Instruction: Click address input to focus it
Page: traveler
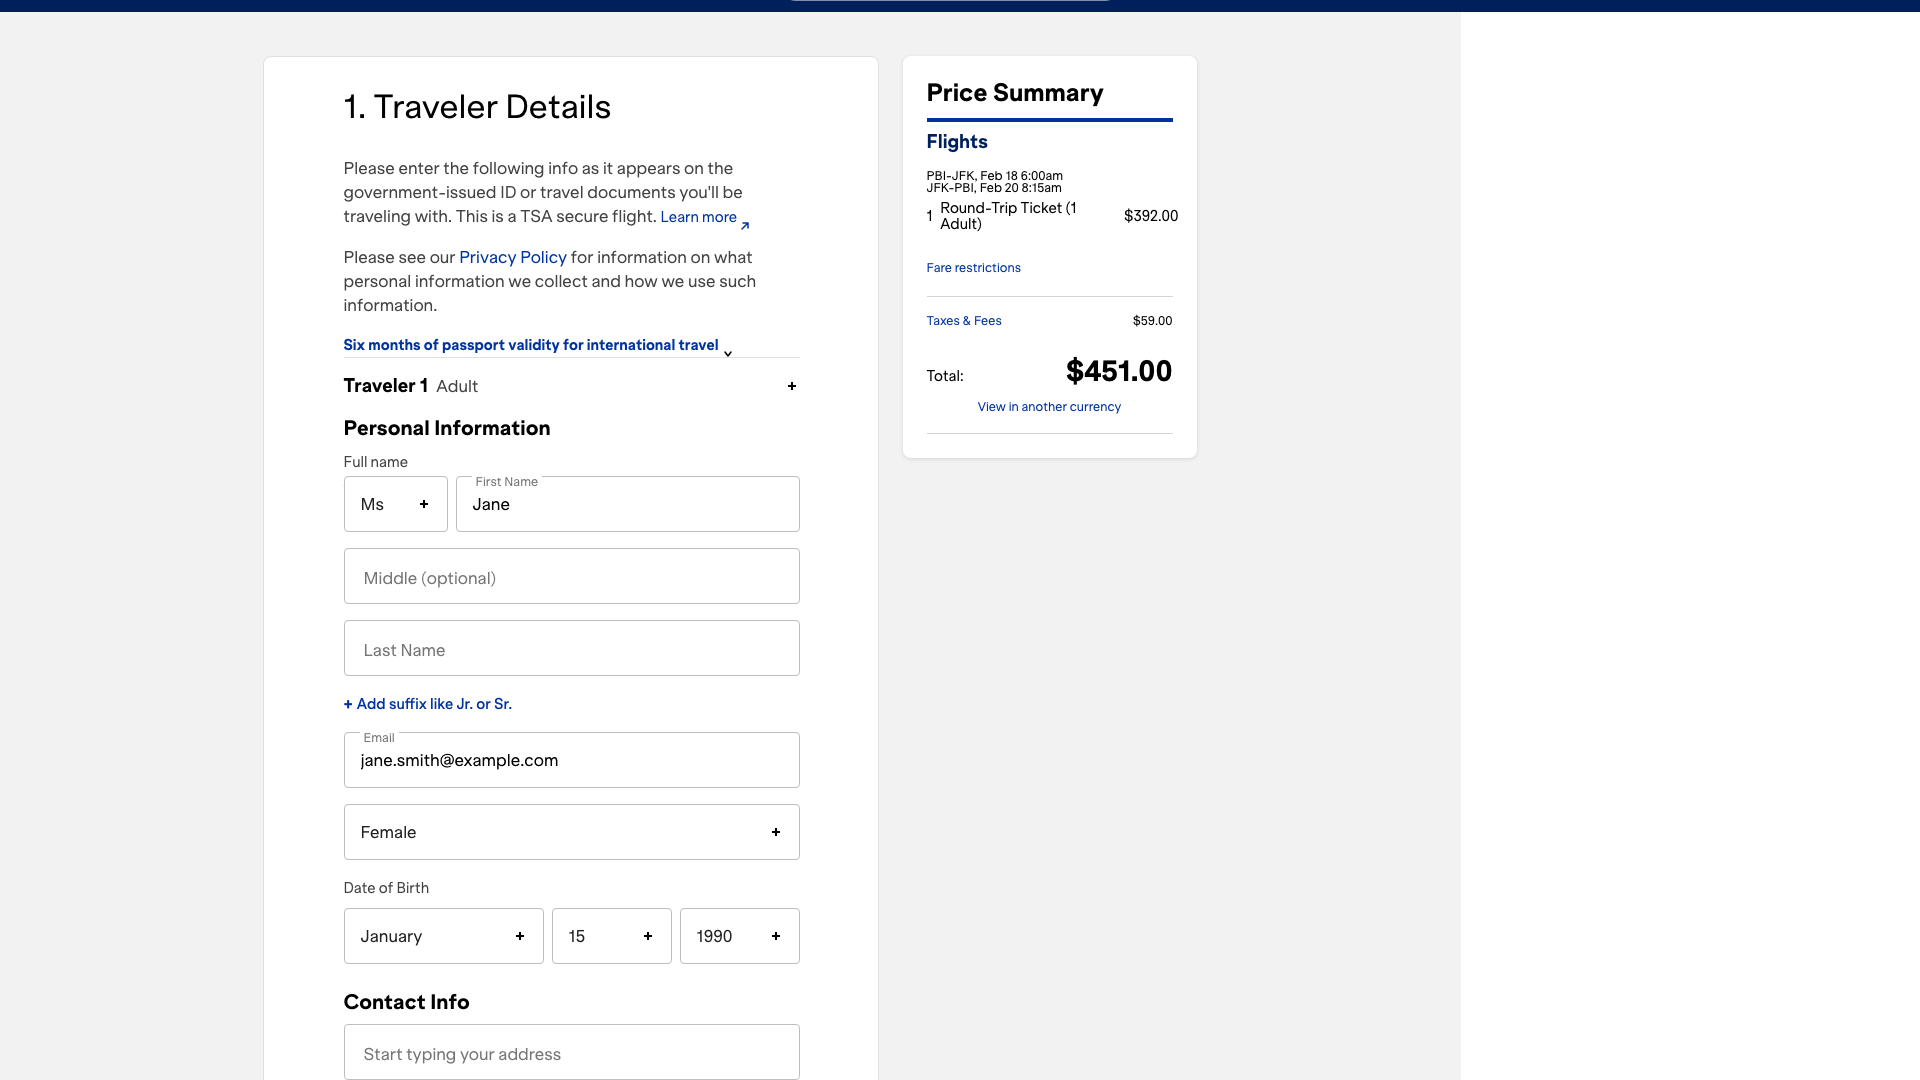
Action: click